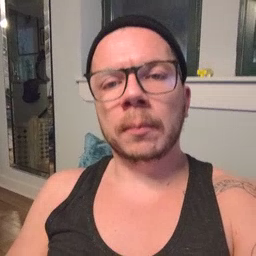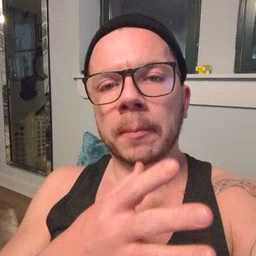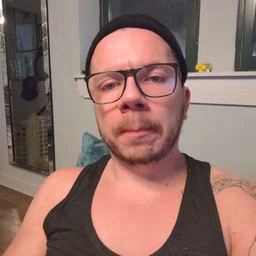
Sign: mom